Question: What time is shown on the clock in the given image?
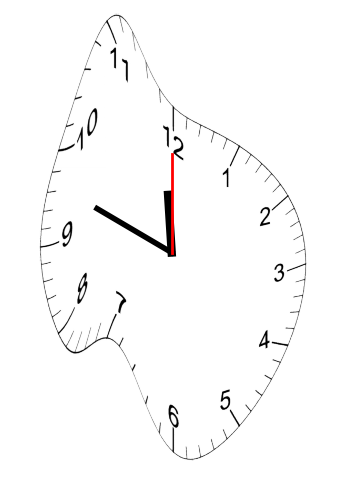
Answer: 11:48:00